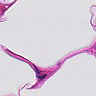
Metastatic tissue present: no